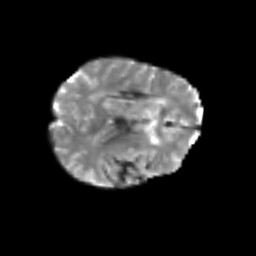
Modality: T2w
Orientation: axial
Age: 67
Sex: female
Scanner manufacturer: siemens
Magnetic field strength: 3 T
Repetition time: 6.1 s
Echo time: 0.101 s